Field crop: tomato
Growth stage: 2
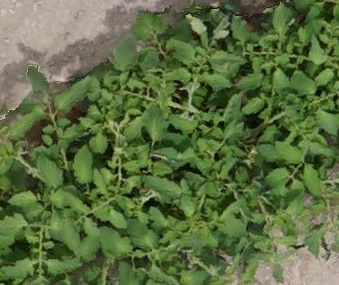
Species: tomato